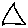
Label: triangle